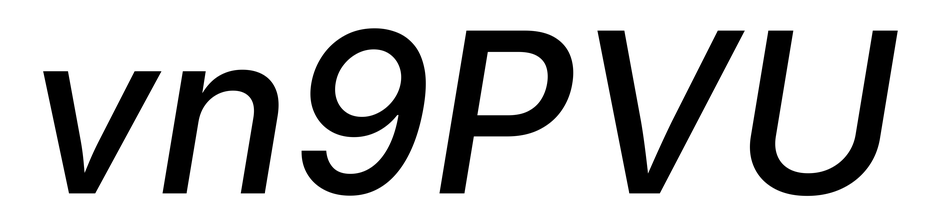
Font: Inter-Italic_Medium_Italic